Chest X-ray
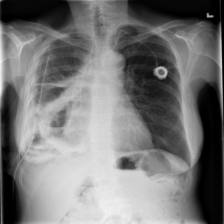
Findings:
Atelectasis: negative
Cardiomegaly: negative
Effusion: positive
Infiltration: negative
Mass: negative
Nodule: negative
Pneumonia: negative
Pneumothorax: negative
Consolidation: negative
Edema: negative
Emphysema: negative
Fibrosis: negative
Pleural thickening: positive
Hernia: negative